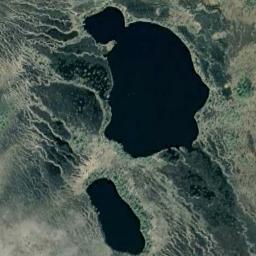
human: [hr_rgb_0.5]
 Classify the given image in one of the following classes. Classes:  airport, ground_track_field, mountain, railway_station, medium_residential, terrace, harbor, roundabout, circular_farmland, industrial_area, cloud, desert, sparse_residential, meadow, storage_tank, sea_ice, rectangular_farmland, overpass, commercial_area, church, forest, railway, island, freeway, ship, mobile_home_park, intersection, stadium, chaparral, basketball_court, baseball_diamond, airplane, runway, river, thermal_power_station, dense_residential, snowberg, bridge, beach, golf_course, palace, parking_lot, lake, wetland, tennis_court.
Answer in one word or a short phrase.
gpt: lake